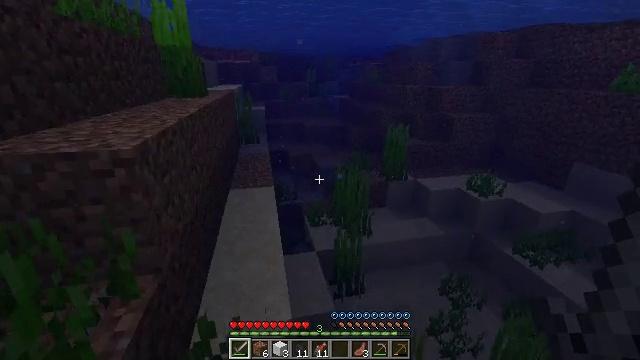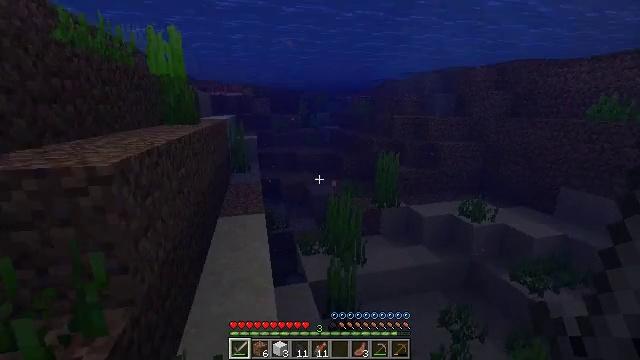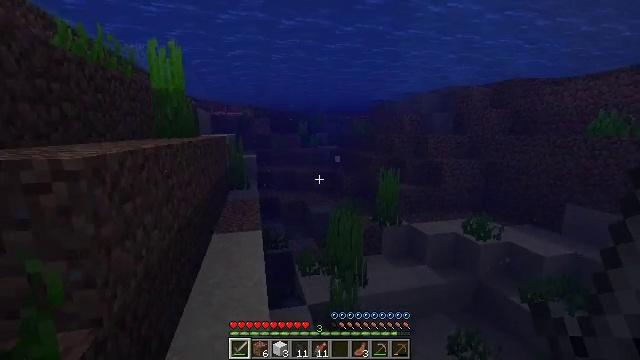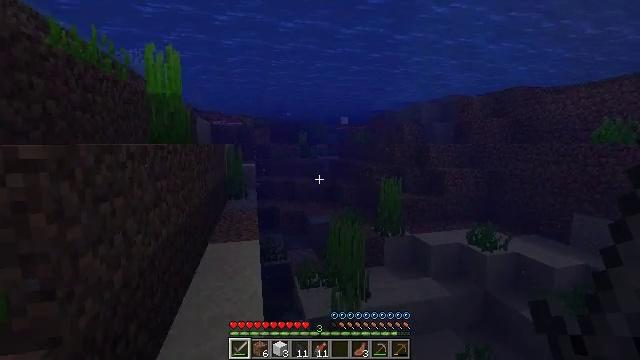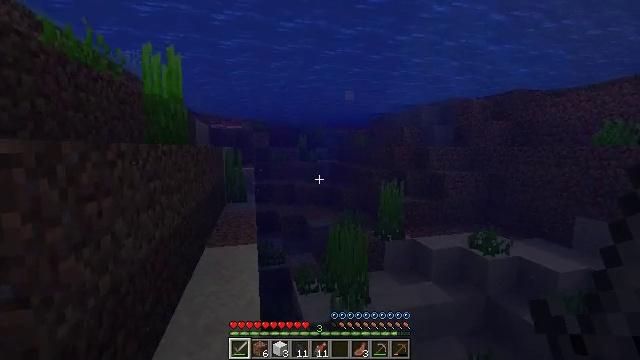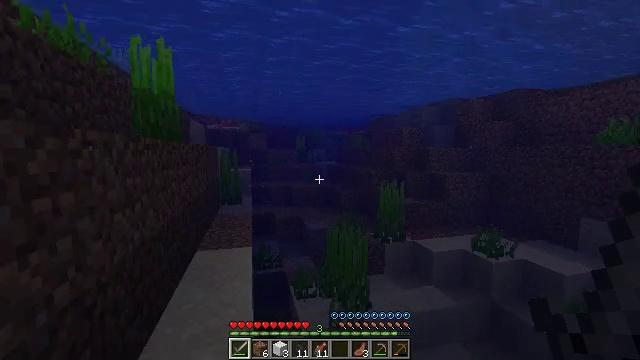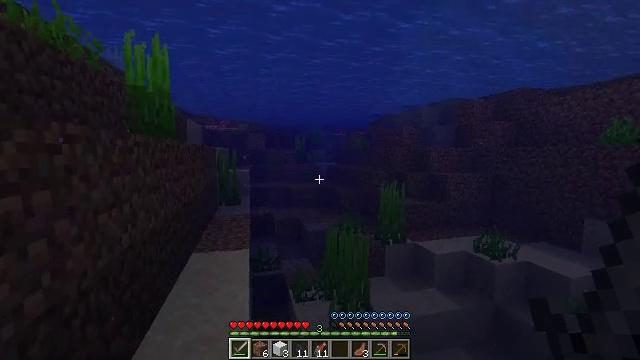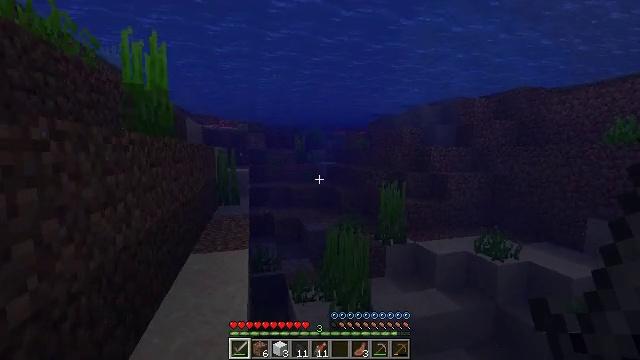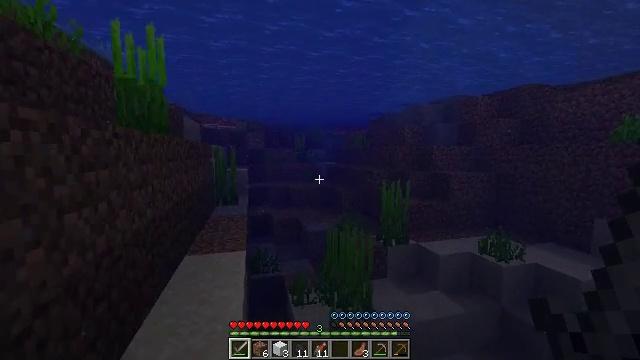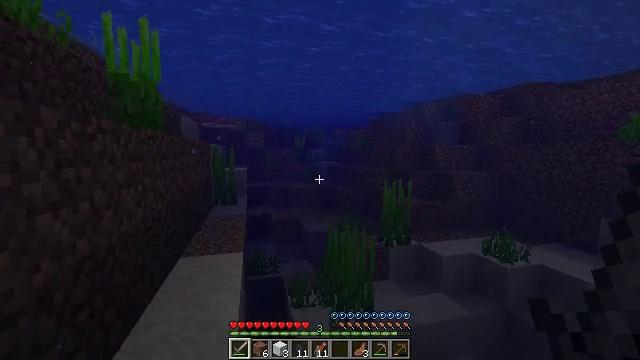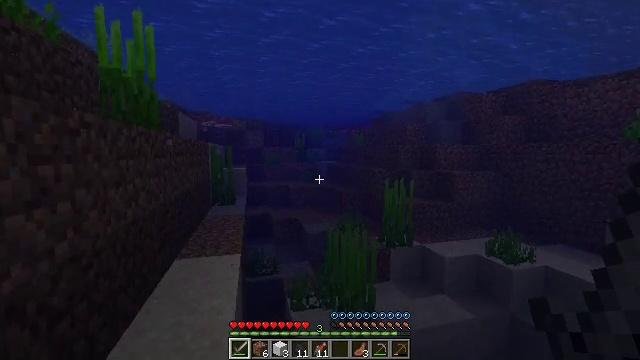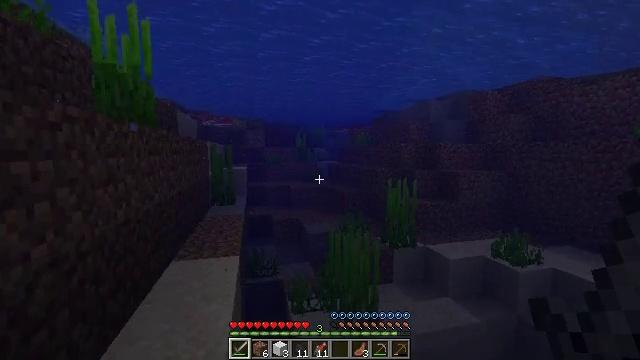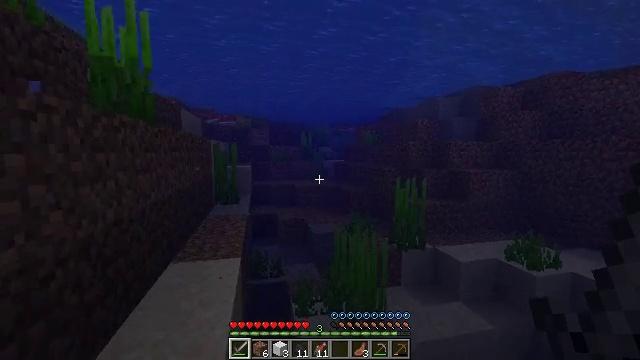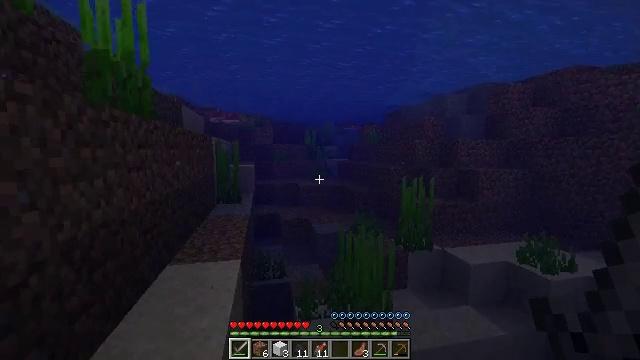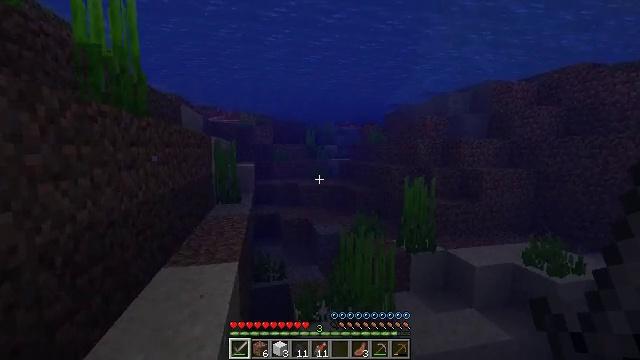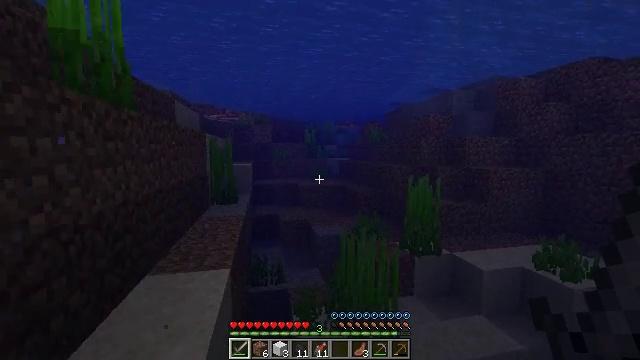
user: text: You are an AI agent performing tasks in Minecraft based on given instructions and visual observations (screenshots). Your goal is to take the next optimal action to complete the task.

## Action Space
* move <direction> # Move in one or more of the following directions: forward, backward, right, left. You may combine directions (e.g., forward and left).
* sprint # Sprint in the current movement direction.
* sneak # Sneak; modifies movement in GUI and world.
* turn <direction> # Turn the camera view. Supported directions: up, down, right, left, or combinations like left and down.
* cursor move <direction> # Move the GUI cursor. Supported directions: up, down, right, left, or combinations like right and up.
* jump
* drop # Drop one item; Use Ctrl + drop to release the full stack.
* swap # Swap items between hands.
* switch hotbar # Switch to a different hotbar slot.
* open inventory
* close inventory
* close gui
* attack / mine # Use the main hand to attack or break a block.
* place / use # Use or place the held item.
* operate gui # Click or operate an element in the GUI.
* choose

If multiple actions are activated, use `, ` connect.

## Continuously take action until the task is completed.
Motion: motion action
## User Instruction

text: Kill the salmon.
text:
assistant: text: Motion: move forward, turn right and up
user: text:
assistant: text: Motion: move forward, turn up
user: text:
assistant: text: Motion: move forward, turn up
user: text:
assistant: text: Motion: move forward
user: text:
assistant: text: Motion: move forward
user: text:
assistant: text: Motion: move forward
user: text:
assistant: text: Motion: move forward
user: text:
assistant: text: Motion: move forward
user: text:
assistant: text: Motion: move forward
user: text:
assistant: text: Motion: move forward
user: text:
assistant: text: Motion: move forward
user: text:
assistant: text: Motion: move forward, turn left
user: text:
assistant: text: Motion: move forward
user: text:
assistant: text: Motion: move forward
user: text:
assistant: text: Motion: move forward
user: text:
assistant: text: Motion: move forward
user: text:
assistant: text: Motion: move forward
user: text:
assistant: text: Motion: move forward
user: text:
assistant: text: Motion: move forward
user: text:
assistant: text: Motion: move forward
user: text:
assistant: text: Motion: move forward, turn right and up
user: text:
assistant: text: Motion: move forward
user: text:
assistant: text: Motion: move forward
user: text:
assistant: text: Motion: move forward
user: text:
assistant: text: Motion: move forward
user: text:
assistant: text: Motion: move forward
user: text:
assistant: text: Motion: move forward
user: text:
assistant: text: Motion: move forward
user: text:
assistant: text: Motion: move forward, turn left
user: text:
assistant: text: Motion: move forward, turn left and up